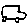
Label: car